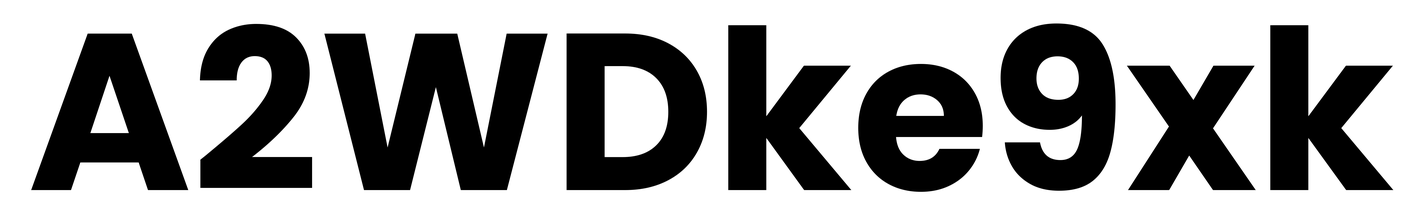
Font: Poppins-Bold